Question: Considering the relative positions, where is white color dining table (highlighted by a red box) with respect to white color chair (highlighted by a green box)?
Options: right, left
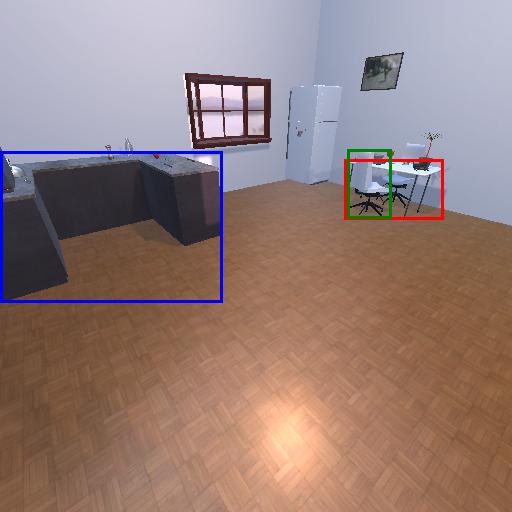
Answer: right